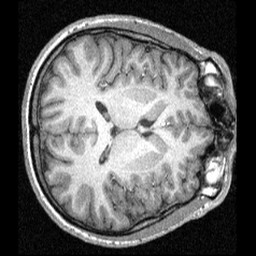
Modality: T1w
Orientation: axial